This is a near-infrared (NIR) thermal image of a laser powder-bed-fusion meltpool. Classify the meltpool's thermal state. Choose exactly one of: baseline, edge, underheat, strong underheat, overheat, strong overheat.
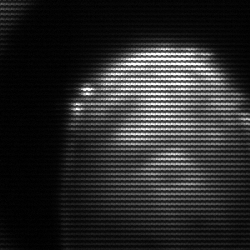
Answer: edge